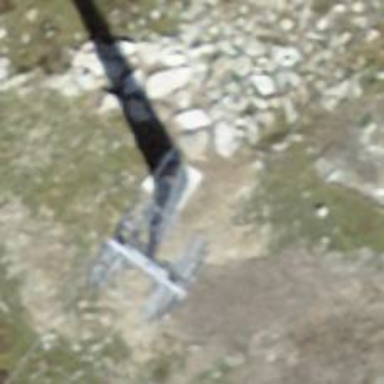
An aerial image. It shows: Pylon used for aerialway.